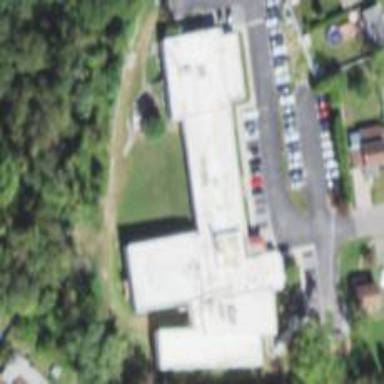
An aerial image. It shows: Historic school.